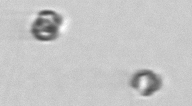
Label: Thalassiosira_sp_aff_mala